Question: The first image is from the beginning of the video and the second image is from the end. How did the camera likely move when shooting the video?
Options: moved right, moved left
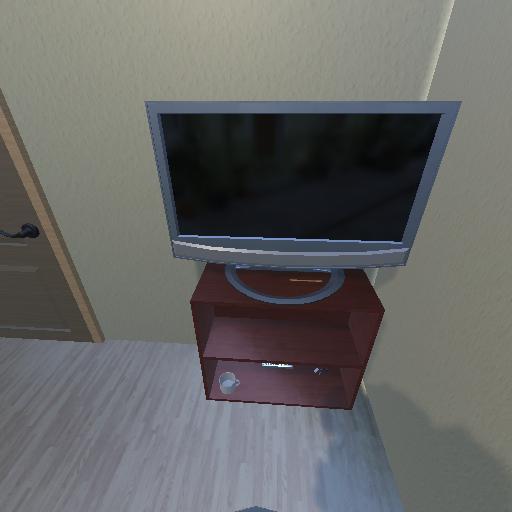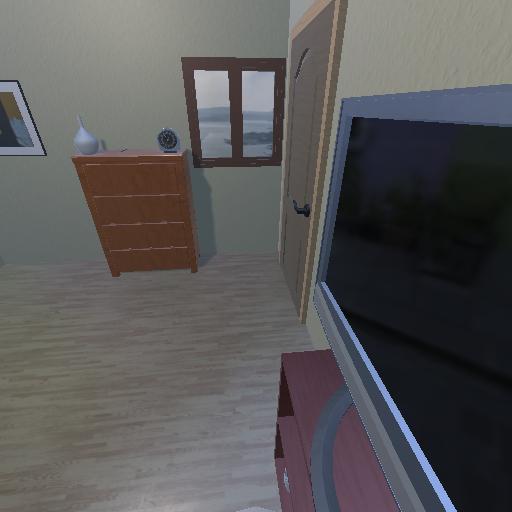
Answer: moved right